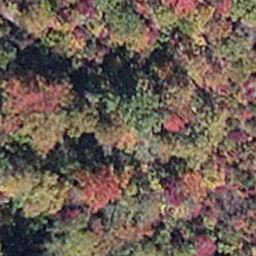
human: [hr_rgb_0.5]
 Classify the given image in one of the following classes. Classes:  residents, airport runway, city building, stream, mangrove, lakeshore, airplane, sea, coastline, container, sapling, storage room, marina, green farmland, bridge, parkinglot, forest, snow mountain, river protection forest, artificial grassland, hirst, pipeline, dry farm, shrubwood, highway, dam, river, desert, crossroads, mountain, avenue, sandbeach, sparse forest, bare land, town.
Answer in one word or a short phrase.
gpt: mangrove